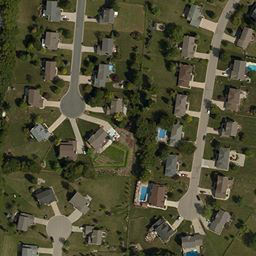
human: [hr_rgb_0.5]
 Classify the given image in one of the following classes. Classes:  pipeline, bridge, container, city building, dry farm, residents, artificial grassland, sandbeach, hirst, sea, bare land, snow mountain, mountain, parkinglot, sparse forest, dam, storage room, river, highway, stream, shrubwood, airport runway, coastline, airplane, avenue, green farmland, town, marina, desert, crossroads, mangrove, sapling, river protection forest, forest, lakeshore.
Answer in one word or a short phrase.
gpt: town